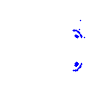
Particle: electron